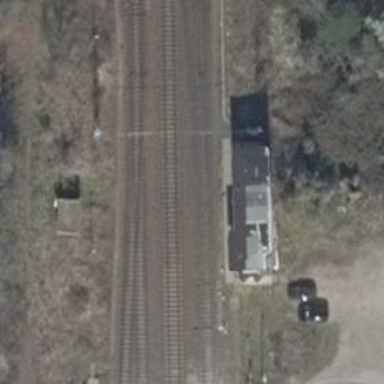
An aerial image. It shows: Contact line indicates electrification.